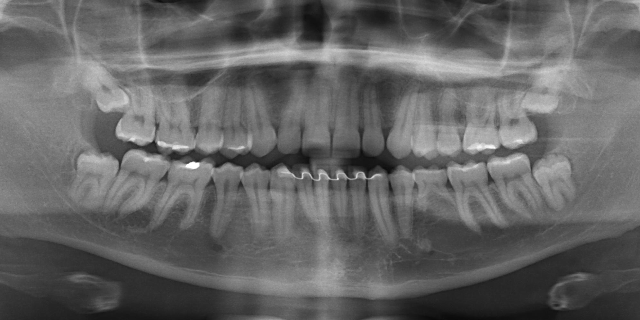
adult